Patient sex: M
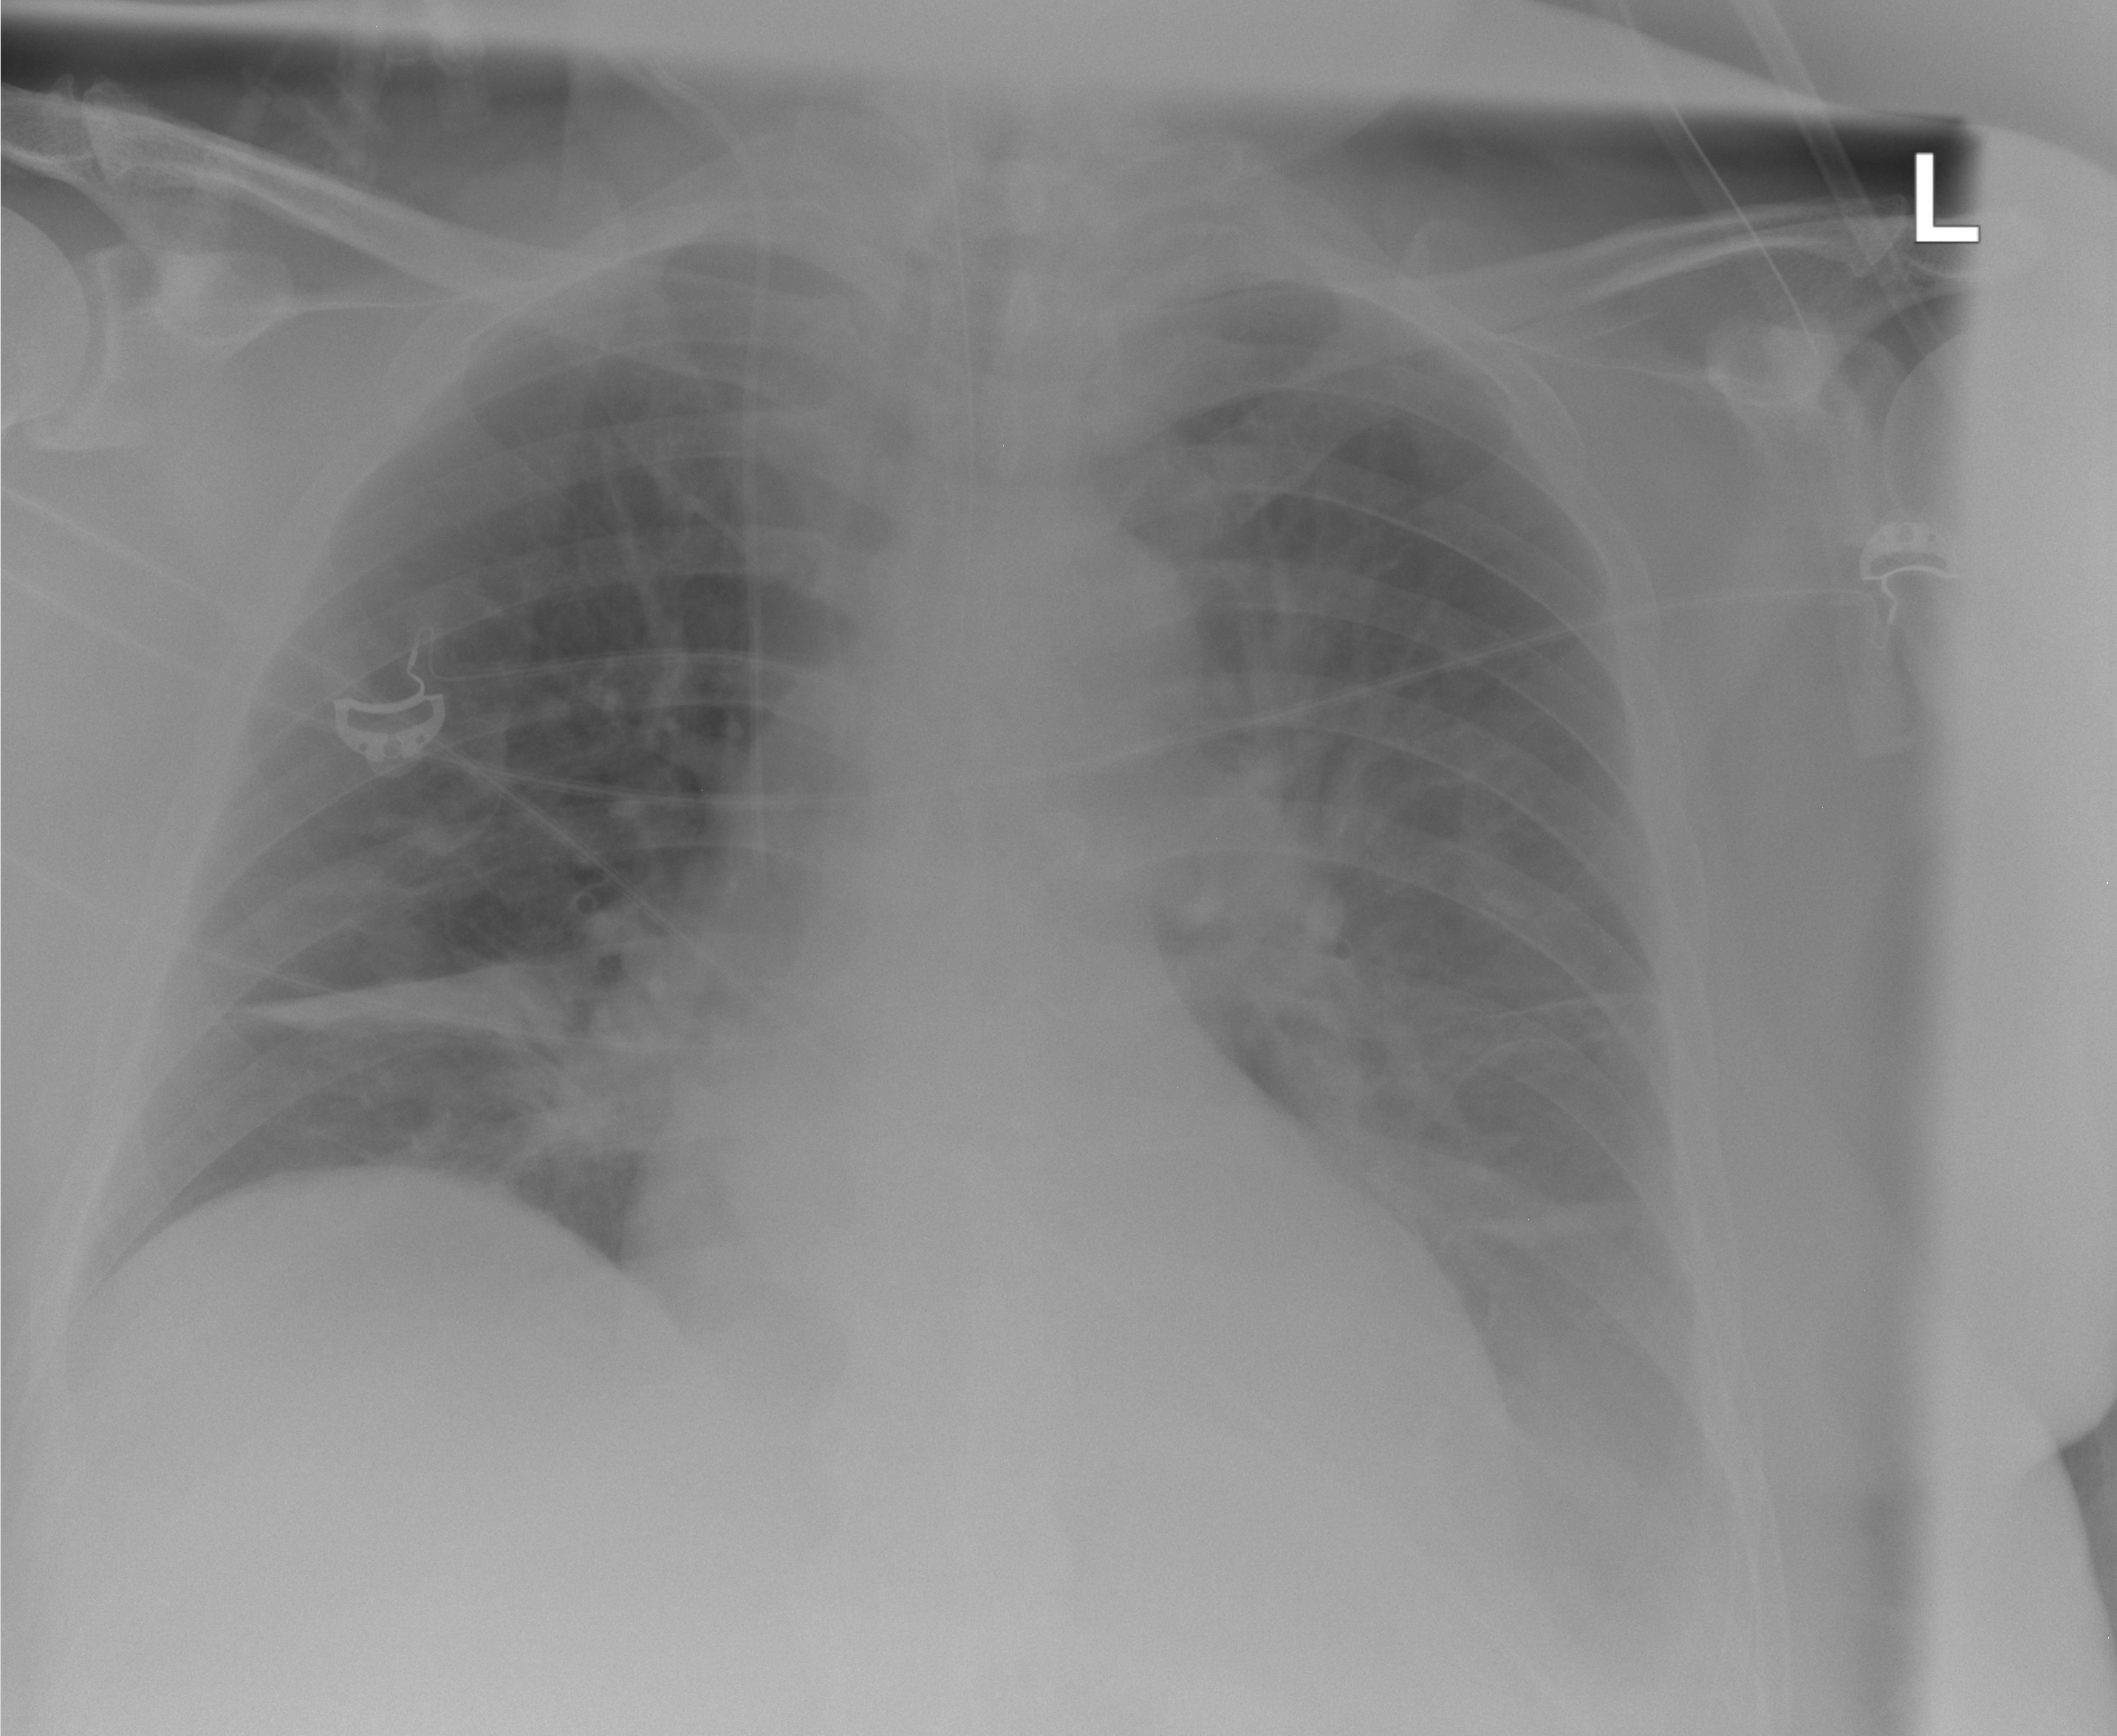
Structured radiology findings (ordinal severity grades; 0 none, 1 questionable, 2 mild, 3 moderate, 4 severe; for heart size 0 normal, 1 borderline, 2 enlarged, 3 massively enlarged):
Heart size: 0
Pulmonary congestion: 0
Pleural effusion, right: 0
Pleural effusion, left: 2
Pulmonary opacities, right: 0
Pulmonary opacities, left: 0
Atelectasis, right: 2
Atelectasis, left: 2